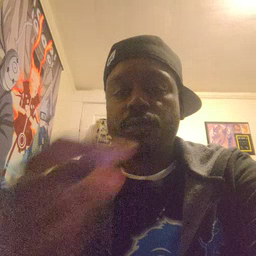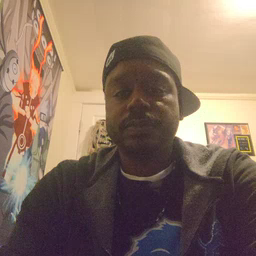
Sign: mouth